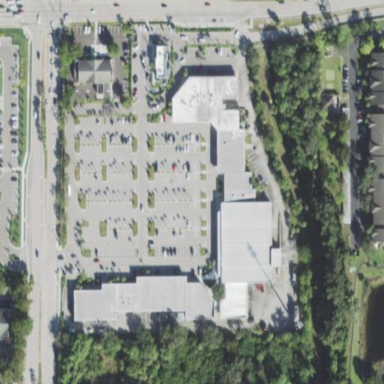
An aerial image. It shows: Retail area.